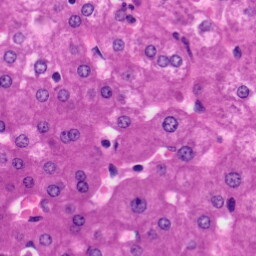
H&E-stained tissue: Liver